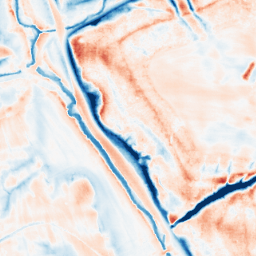
Category: edge_preserving
Decomposition family: guided
Decomposition parameters: radius: 8
eps: 1
Upsampling method: sinc_blackman
Upsampling parameters: scale: 2
kernel_size: 4
Upsampling scale: 2